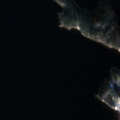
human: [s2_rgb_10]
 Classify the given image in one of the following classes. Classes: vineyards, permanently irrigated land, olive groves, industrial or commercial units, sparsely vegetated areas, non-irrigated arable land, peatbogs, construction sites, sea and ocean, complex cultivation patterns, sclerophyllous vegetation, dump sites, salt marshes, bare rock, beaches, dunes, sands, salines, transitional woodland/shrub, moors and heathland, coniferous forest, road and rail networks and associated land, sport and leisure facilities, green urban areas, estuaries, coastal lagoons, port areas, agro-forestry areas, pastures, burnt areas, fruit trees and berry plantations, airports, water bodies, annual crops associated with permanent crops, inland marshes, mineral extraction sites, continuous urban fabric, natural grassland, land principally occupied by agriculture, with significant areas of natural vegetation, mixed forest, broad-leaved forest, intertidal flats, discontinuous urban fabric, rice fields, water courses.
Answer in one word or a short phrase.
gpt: coniferous forest, water bodies